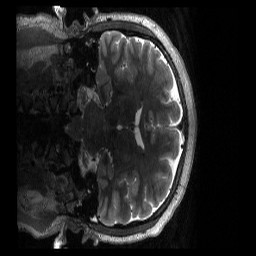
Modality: T2w
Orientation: coronal
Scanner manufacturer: siemens
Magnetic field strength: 3 T
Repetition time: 3.2 s
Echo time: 0.563 s